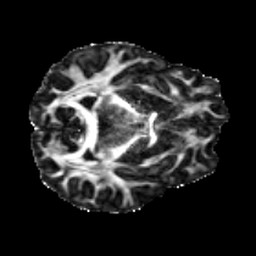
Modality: FA
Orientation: axial
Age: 23
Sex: female
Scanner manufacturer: siemens
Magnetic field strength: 3 T
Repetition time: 3.5 s
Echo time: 0.086 s